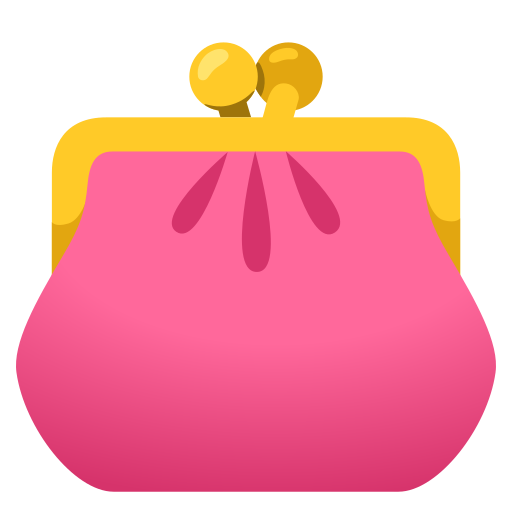
Emoji: 👛